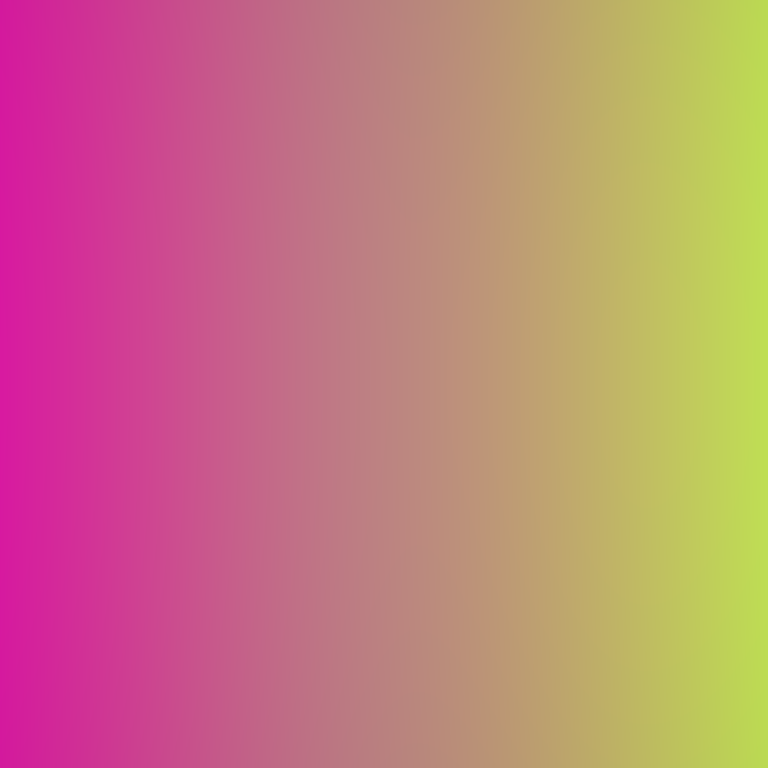
Abstract light effect, smooth gradient from vibrant magenta to bright lime green, energetic atmosphere, soft blend, no room, no furniture, no objects.